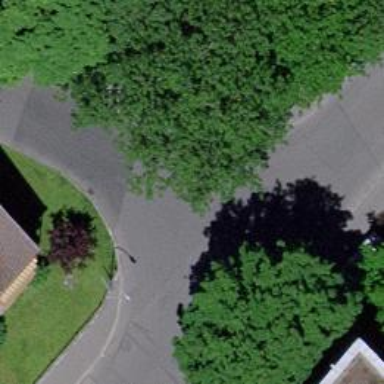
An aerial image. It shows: Kerb serving as barrier.